Question: '''
Name ID ID2 ID3 ID4 Match
1 BG234560 BB78458745
2 AC678900 BB7868877 ZZ5421896
3 AT9808744 BB546897
4 989878AC BBIIT9807 ZZ5874896
5 A9045678 BB748596
6 BB98076 AC9800876 ZZ2536987
7 ZZ8793456 YY879654 BB4587961
8 UIT90876 ZZ365289
9 BH98048474 YYCC123456 BB6584123
10 FT7849562 ZZ56980T ZZ6952314
11 3TY875759 BB258963
12 333IY78698 ZZ5463214
13 548I345 ZZ56980T BB254879
14 OPQ4567 BB45678 BB258963
15 2345YYY BB58214785
Name ID ID2 ID3 ID4 Match
2 AC678900 BB7868877 ZZ5421896
4 989878AC BBIIT9807 ZZ5874896
6 BB98076 AC9800876 ZZ2536987
7 ZZ8793456 YY879654 BB4587961
10 FT7849562 ZZ56980T ZZ6952314
13 548I345 ZZ56980T BB254879
14 OPQ4567 BB45678 BB258963
'''

'''
declare @Drug table ([Name] int, ID varchar(64), ID2 varchar(64), ID3 varchar(64), ID4 varchar(64), [Match] varchar(64))
insert into @Drug ([Name], ID, ID2, ID3, ID4, [Match])
select 1, 'BG234560', null, null, null, 'BB78458745' union all
select 2, 'AC678900', 'BB7868877', null, null, 'ZZ5421896' union all
select 3, 'AT9808744', null, null, null, 'BB546897' union all
select 4, '989878AC', null, 'BBIIT9807', null, 'ZZ5874896' union all
select 5, 'A9045678', null, null, null, 'BB748596' union all
select 6, 'BB98076', 'AC9800876', null, null, 'ZZ2536987' union all
select 7, 'ZZ8793456', 'YY879654', null, null, 'BB4587961' union all
select 8, 'UIT90876', null, null, null, 'ZZ365289' union all
select 9, 'BH98048474', null, 'YYCC123456', null, 'BB6584123' union all
select 10, 'FT7849562', 'ZZ56980T', null, null, 'ZZ6952314' union all
select 11, '3TY875759', null, null, null, 'BB258963' union all
select 12, '333IY78698', null, null, null, 'ZZ5463214' union all
select 13, '548I345', null, 'ZZ56980T', null, 'BB254879' union all
select 14, 'OPQ4567', 'BB45678', null, null, 'BB258963' union all
select 15, '2345YYY', null, null, null, 'BB58214785'
select *
from @Drug
where ID like 'BB%'
and ID like 'zz%'
and ID2 like 'BB%'
and ID2 like 'zz%'
and ID3 like 'BB%'
and ID3 like 'zz%'
and ID4 like 'BB%'
and ID4 like 'zz%'
'''
But this gives no output
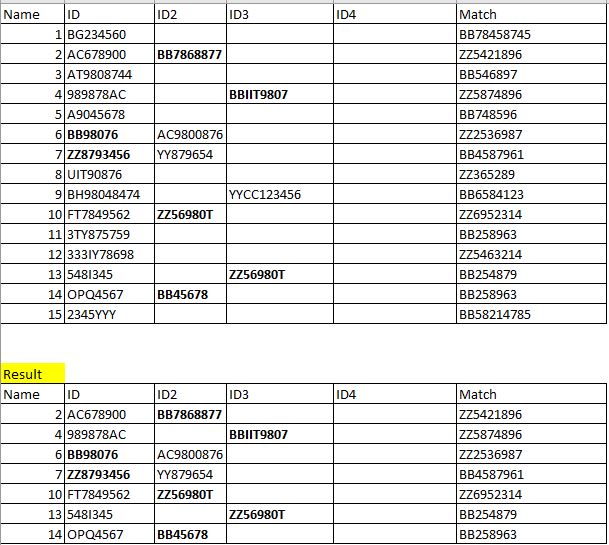
Answer: Try this
'''
select *
from Drug
where 'BB' IN (LEFT(ID,2), LEFT(ID2,2), LEFT(ID3,2), LEFT(ID4,2))
OR 'ZZ' IN (LEFT(ID,2), LEFT(ID2,2), LEFT(ID3,2), LEFT(ID4,2))
'''